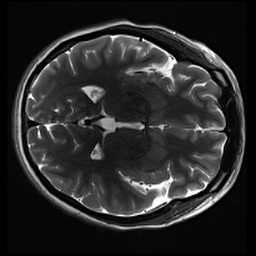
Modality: inplaneT2
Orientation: axial